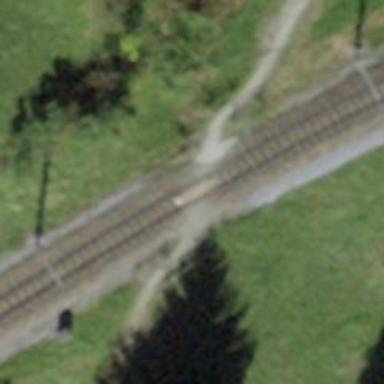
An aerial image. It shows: Uncontrolled railway crossing.